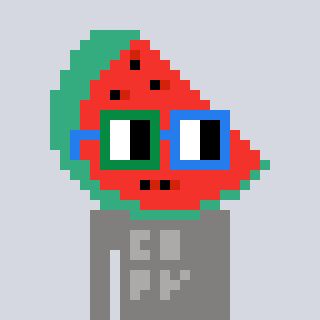
a pixel art character with square green and blue glasses, a watermelon-shaped head and a bluegrey-colored body on a cool background